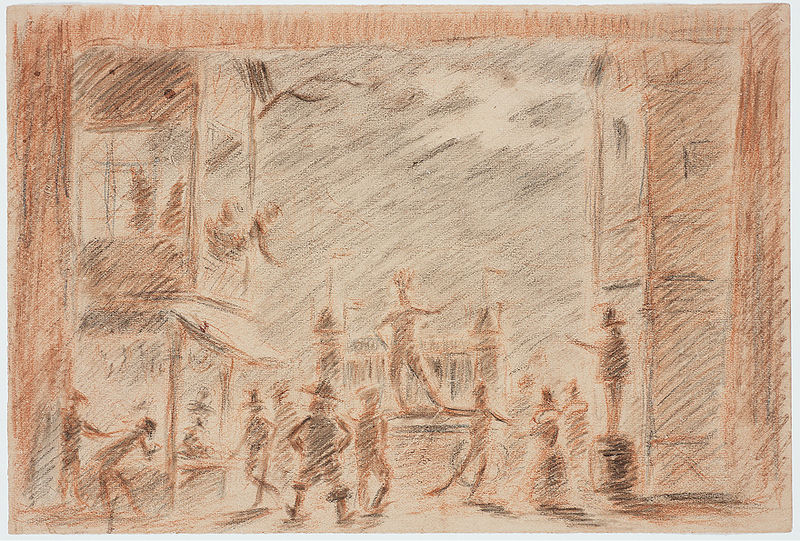
Titel: Set for the Film Aelita, Set for the Film Aelita
Künstler: Aleksandr Tyshler
Standort: Amherst (Massachusetts, USA)
Institution: Mead Art Museum, Amherst College
Schlagwörter: balcony, crowd, hat, men, people, red, white, window, black, figures, gray, grey, talking, theatre, wall, pink, brown, screen, man, sky, building, street, tower, village, baroque, costume, road, drawing, paper, castle, hats, sketch, boots, devil, french, storm, flag, scene, abstract, town, person, city, flags, design, theater, italian, opera, art, pastel, study, watch, watching, box, pencil, legs, fair, play, tent, chalk, rough, charcoal, crayon, shade, simple, dutch, composition, ensor, act, blurry, tan, hatching, market, dance, dancing, standing, ritual, towers, scribble, awning, perform, performance, stage, store, barrel, stall, marks, platform, scenery, bowing, 20th century, lefs, blur, circus, speech, merchant, charcol, booth, show, actor, shaded, scribbles, acting, vague, speach, drawning, keg, ticket, aky, fai, trick, er', skyu, acts, soapbox, set, proscenium, italin, commission, filgures, pencils, thetre, sketchs, concession, kiosque